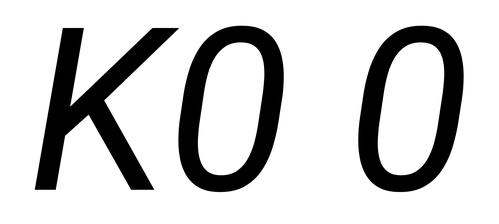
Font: Roboto-Italic_Italic